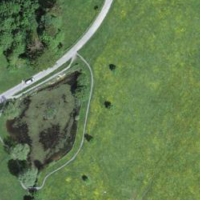
EUNIS habitat code: 24
Species observed at this site:
Aegopodium podagraria